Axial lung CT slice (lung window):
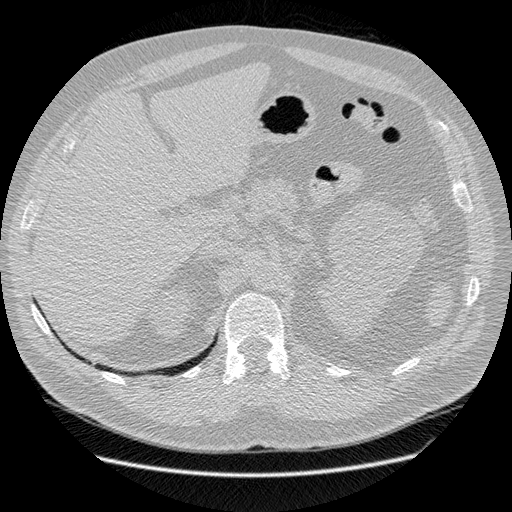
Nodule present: no